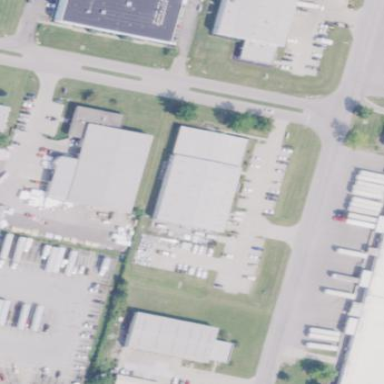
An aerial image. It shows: Industrial building.